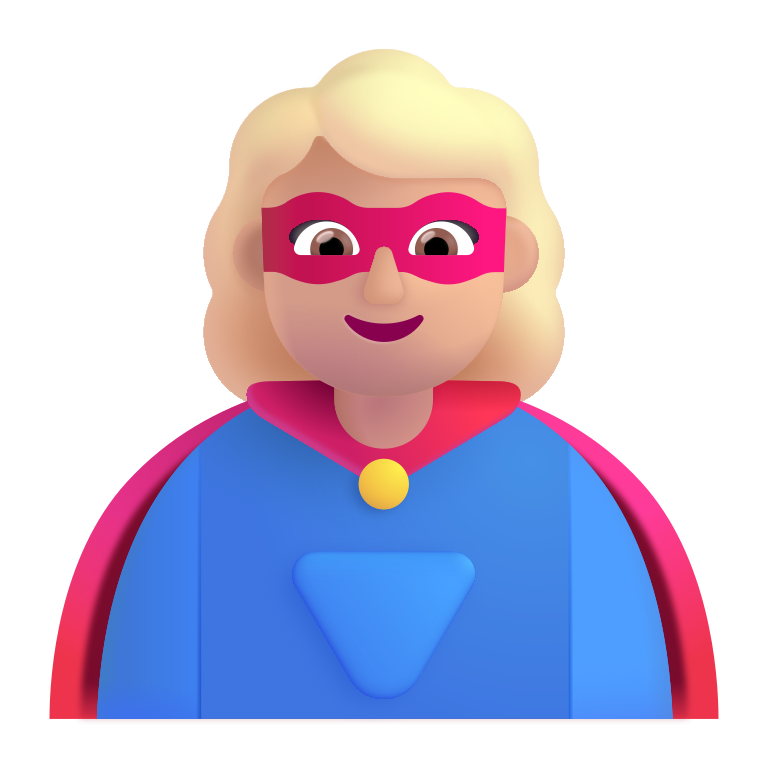
woman superhero color  light